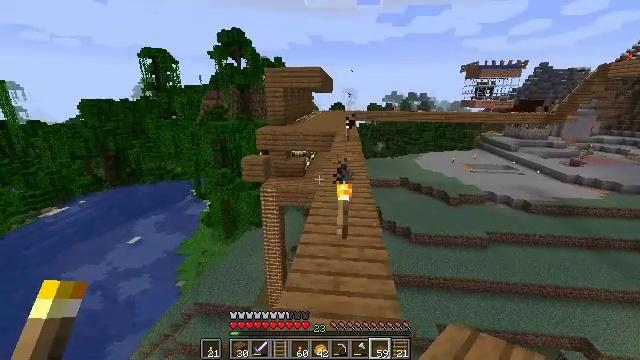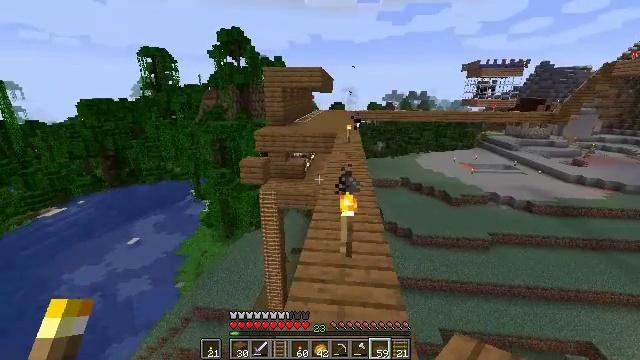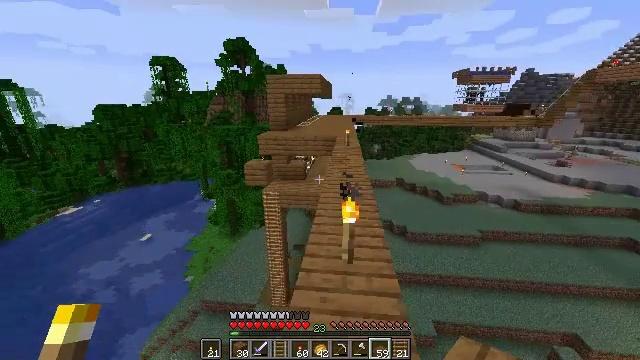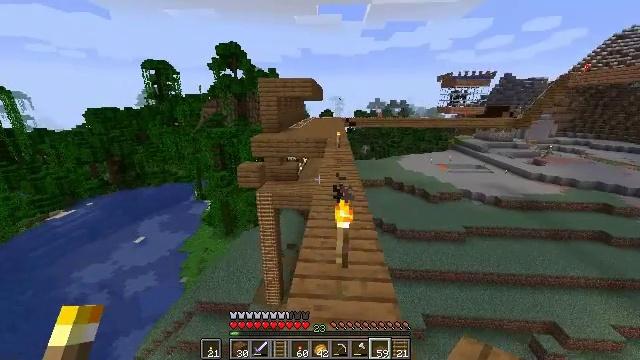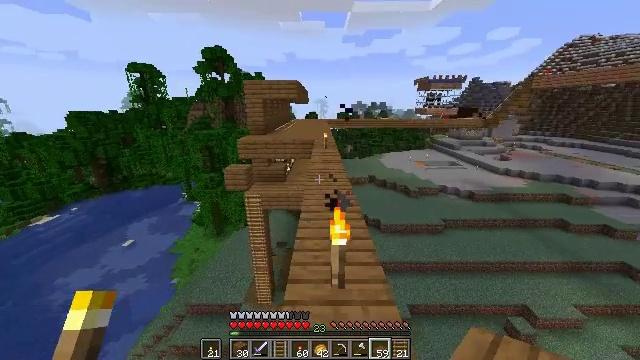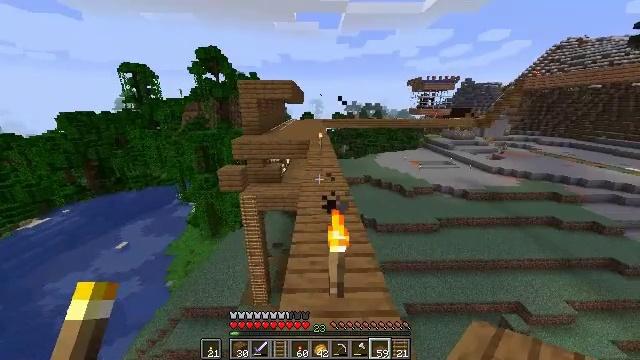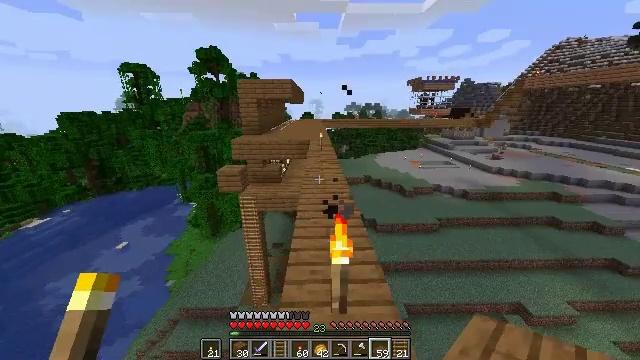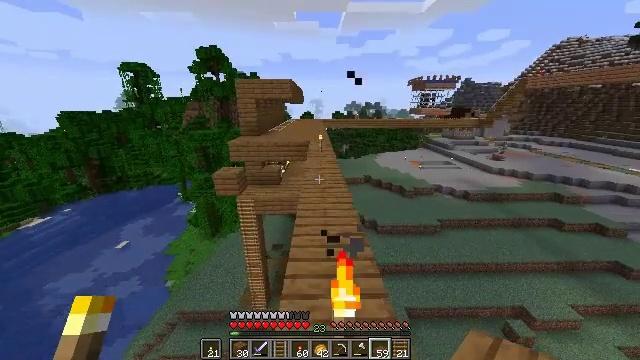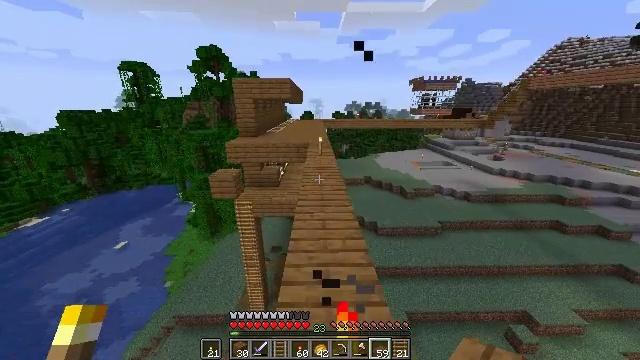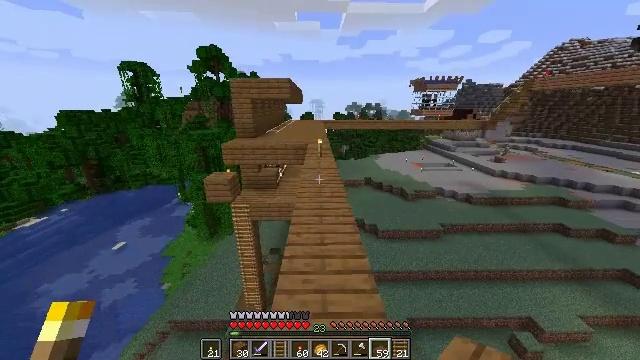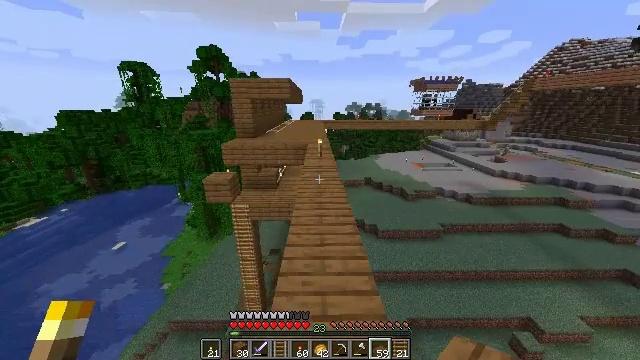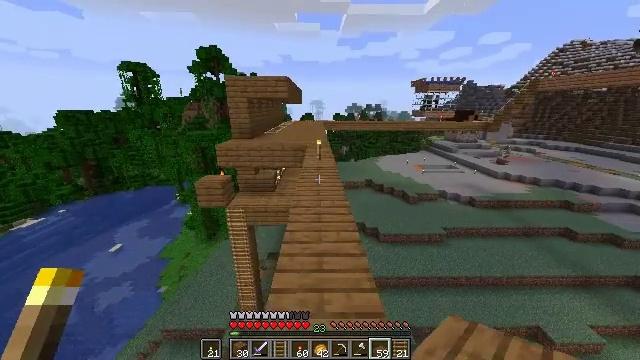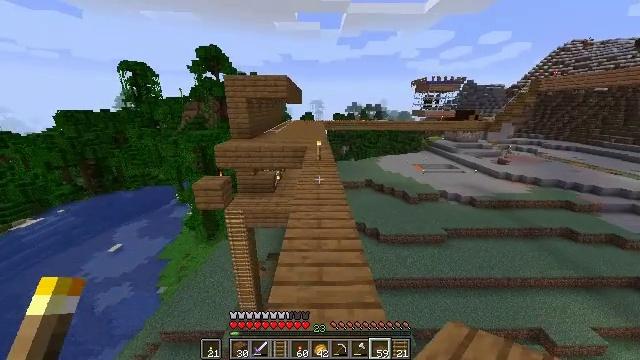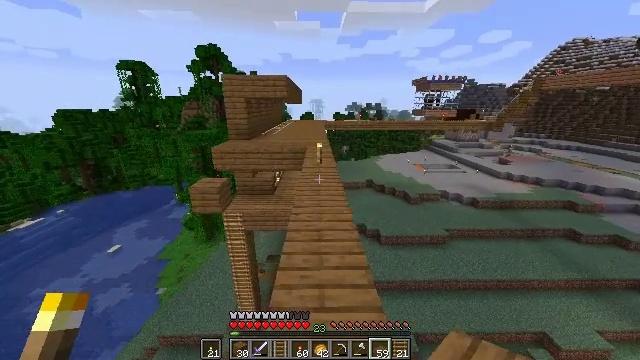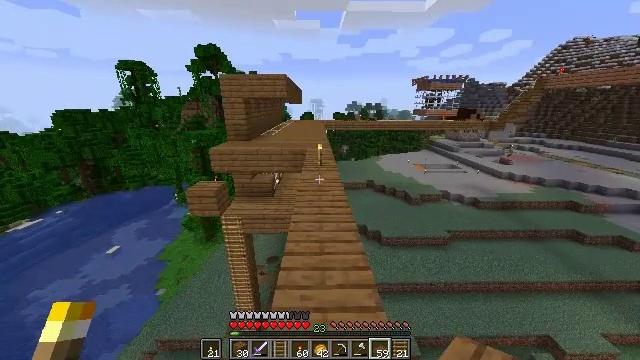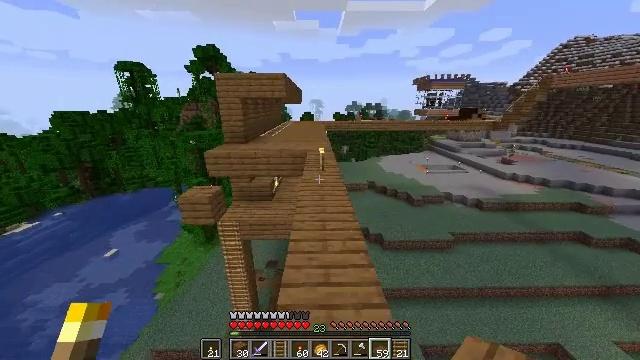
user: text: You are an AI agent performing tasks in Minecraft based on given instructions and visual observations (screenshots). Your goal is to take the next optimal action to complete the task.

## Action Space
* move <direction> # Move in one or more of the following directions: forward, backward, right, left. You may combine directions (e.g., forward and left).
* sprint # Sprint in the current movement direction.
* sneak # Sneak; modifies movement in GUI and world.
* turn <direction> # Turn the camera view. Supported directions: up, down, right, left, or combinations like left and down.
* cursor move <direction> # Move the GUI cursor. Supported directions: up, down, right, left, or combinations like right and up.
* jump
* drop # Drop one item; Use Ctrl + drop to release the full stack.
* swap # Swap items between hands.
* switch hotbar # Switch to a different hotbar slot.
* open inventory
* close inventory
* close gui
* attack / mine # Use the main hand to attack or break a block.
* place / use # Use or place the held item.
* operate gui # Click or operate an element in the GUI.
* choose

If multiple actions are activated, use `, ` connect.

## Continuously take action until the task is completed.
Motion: motion action
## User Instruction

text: Mine the rail.
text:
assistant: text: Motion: move forward, sprint
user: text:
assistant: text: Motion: move forward, sprint
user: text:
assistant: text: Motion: move forward, sprint, turn right
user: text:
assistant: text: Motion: move forward, sprint, turn right
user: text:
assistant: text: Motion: move forward, sprint, turn right
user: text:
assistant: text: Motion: move forward
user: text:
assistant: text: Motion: move forward
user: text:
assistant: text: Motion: move forward, sprint
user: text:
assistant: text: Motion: move forward, sprint
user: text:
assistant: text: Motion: move forward, sprint
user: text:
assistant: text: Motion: move forward, sprint
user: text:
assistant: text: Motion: move forward, sprint
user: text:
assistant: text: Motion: move forward
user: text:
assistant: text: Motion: move forward
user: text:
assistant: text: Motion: move forward, sprint
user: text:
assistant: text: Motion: move forward, sprint
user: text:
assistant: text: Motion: move forward, sprint
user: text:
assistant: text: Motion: move forward, sprint
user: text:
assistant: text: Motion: move forward, sprint
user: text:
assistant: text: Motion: move forward
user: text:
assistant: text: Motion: move forward
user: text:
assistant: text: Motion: move forward, sprint
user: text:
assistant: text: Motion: move forward, sprint
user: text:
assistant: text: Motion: move forward, sprint
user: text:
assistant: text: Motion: move forward, sprint
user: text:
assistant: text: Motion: move forward
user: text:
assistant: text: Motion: move forward
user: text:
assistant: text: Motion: move forward
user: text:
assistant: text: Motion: move forward, sprint
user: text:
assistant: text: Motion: move forward, sprint